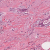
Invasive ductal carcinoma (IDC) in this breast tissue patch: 1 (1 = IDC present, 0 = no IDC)